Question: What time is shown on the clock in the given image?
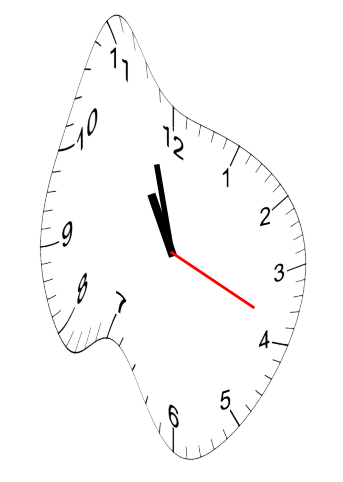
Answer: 10:57:19